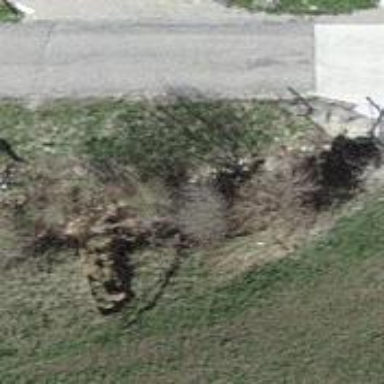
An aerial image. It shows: Culvert tunnel.